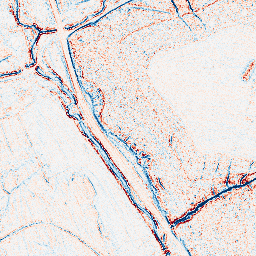
Category: edge_preserving
Decomposition family: bilateral
Decomposition parameters: d: 5
sigma_color: 50
sigma_space: 50
Upsampling method: sinc_hamming
Upsampling parameters: scale: 4
kernel_size: 16
Upsampling scale: 4